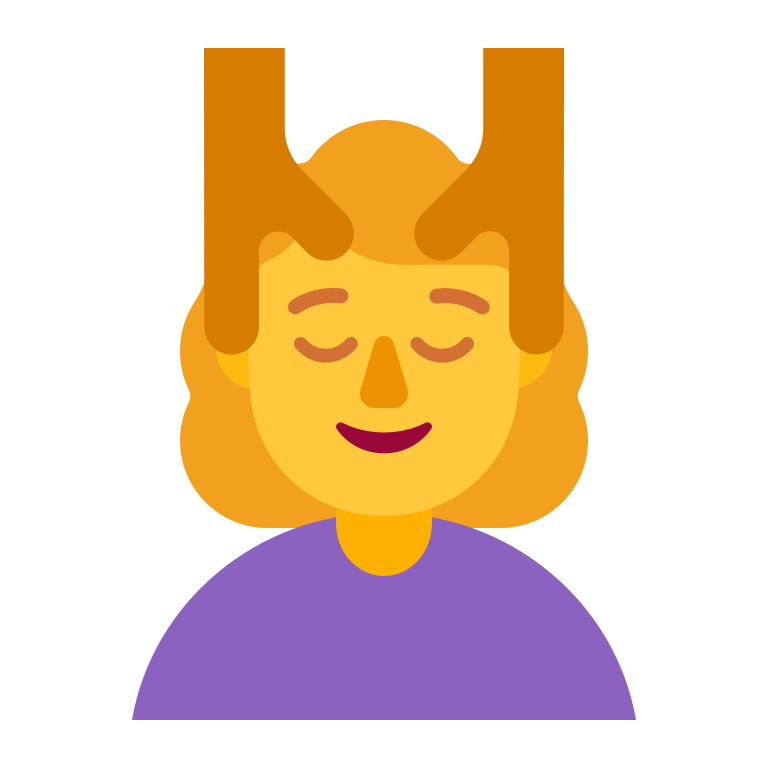
woman getting massage flat default